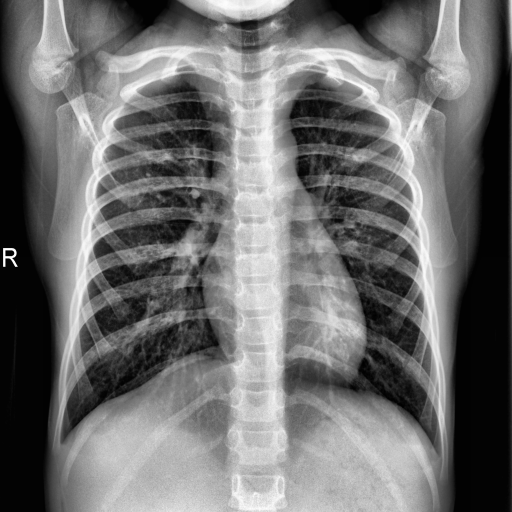
Finding: NORMAL